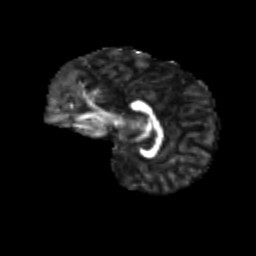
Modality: FA
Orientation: sagittal
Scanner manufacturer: siemens
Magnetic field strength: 3 T
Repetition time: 9.2 s
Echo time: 0.084 s